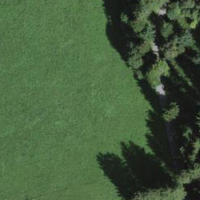
EUNIS habitat code: 24
Species observed at this site:
Silene dioica
Geum rivale